Field crop: maize
Growth stage: 2
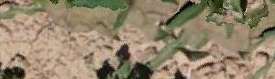
Species: maize